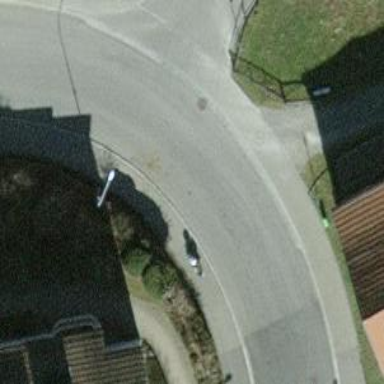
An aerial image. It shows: Asphalt sidewalk along the footway.